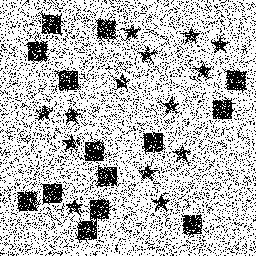
Squares: 14
Triangles: 0
Stars: 14
Total shapes: 28